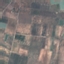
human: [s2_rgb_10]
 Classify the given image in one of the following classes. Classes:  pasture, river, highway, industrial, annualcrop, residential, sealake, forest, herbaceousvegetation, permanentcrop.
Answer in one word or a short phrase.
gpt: PermanentCrop